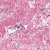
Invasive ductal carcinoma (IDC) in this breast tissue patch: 0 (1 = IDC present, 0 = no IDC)